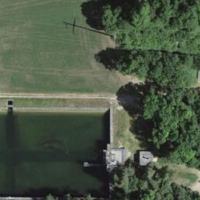
EUNIS habitat code: 52
Species observed at this site:
Cephalanthera damasonium
Linaria vulgaris